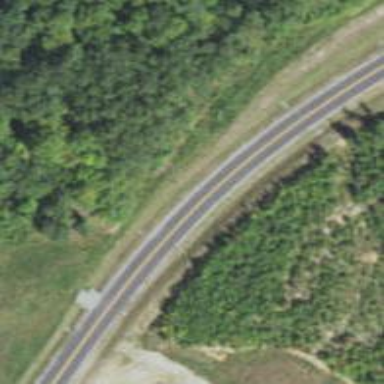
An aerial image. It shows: Tertiary road.